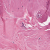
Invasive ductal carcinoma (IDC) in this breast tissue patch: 0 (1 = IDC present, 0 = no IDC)